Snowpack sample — Buffalo Mountain, Silverthorne, Colorado, USA (2/22/26, 2:02 PM MST)
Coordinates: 39.622, -106.113
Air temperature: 33 °F
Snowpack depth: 63 cm
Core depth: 40 cm
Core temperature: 26.6 °F
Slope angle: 11°, slope face: 116°
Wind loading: low
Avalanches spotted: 0
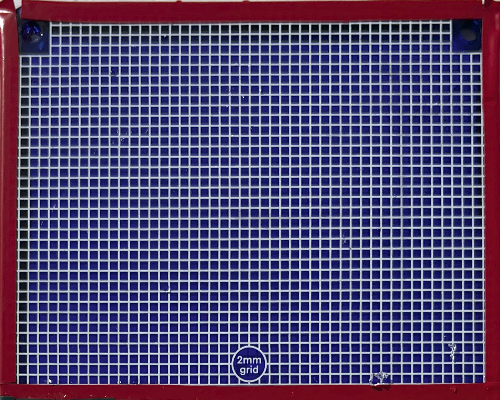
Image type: profile
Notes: In a firebreak similar to site 1, minimal wind loading with no spotted avalanches (not many faces in view though)